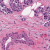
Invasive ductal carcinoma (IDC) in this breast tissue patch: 1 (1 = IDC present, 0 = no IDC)